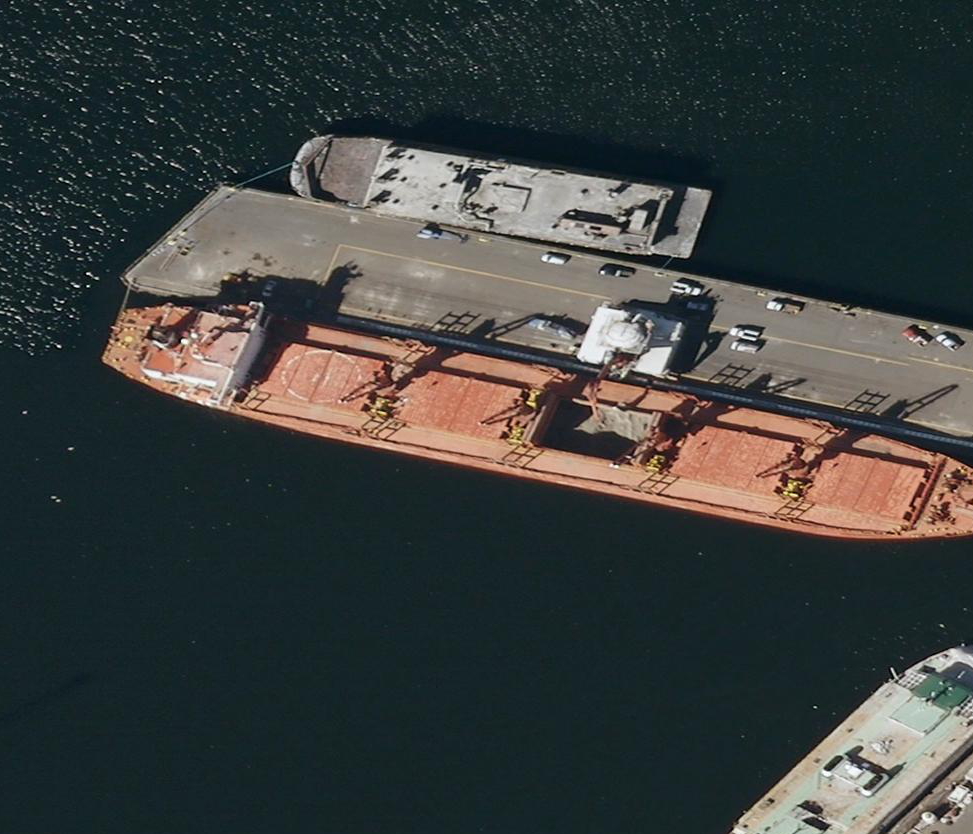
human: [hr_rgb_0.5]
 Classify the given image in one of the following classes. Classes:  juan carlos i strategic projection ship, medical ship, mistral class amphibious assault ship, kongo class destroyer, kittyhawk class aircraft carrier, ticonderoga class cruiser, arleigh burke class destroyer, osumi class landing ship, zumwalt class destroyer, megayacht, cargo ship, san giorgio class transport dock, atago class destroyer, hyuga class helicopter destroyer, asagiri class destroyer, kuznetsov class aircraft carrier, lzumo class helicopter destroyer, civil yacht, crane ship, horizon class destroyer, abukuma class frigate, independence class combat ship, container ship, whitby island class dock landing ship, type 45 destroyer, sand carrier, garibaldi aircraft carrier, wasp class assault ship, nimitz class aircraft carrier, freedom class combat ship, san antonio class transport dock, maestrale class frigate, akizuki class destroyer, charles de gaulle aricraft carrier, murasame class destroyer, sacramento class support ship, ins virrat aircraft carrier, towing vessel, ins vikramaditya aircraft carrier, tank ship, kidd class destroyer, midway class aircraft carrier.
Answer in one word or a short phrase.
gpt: Sand carrier